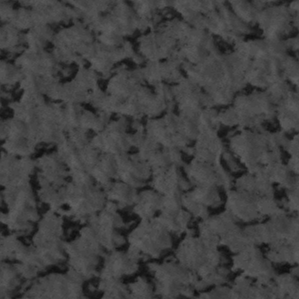
Label: frost